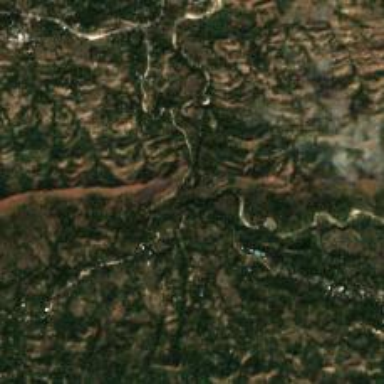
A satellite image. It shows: Beautiful view of river.